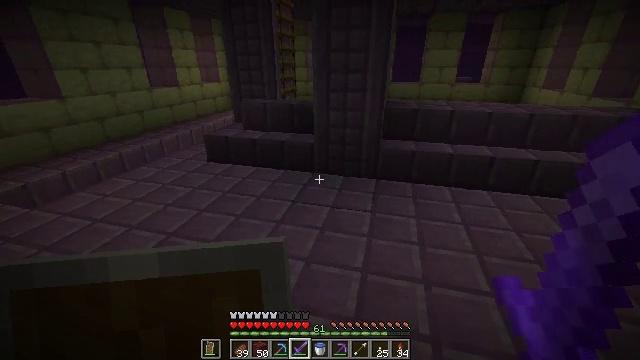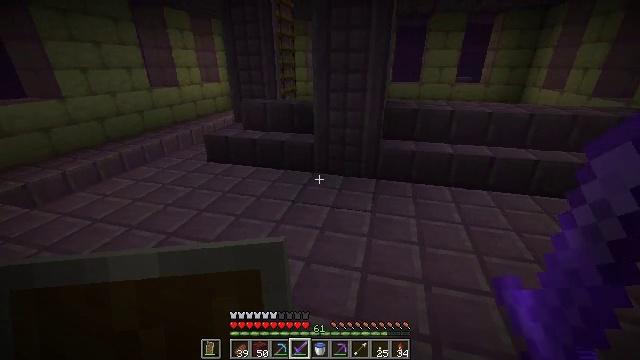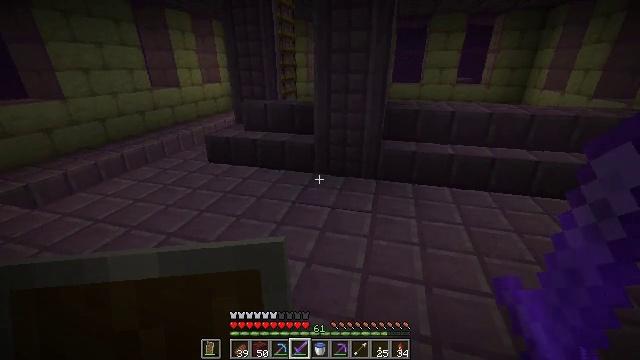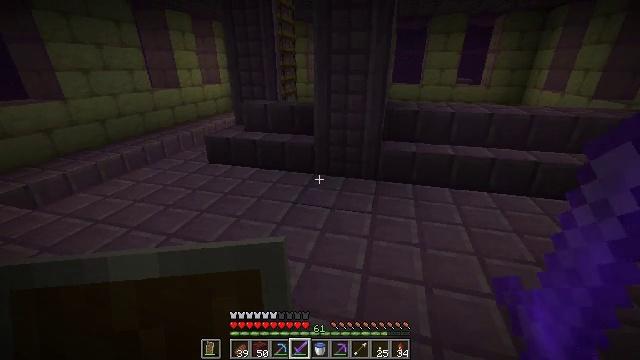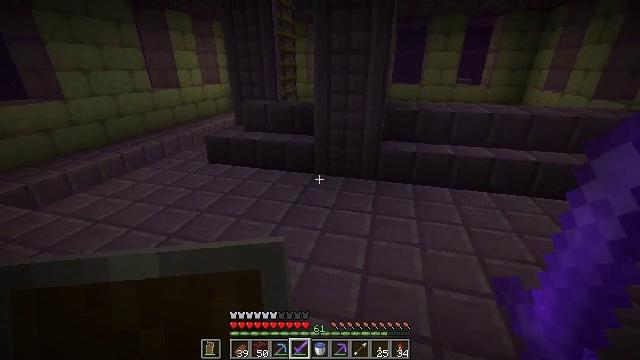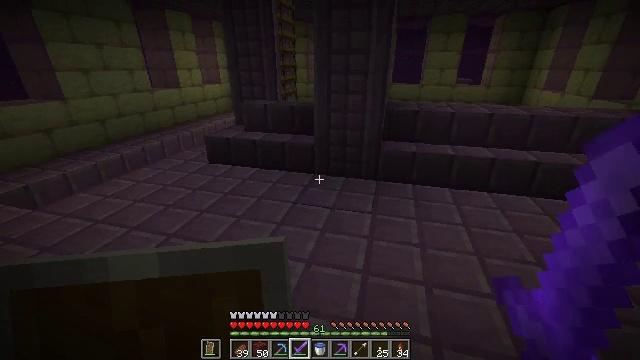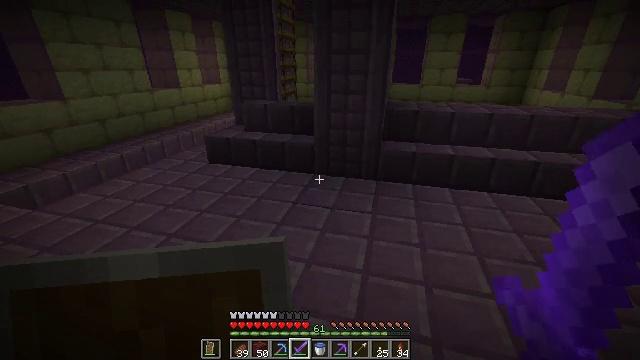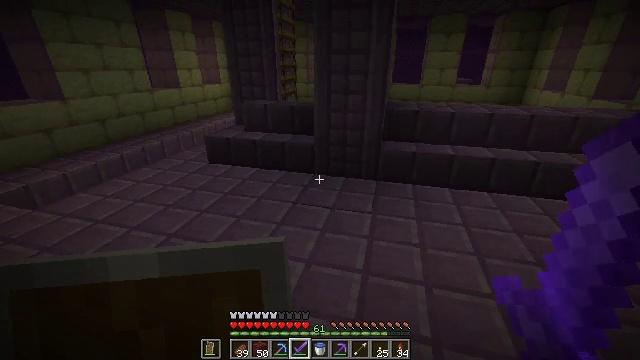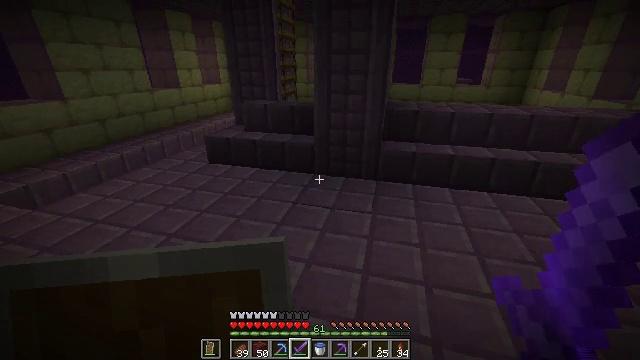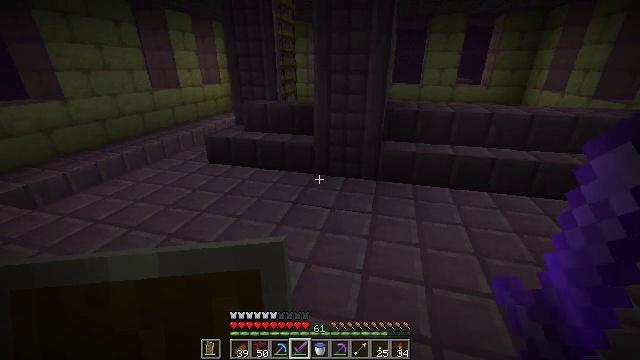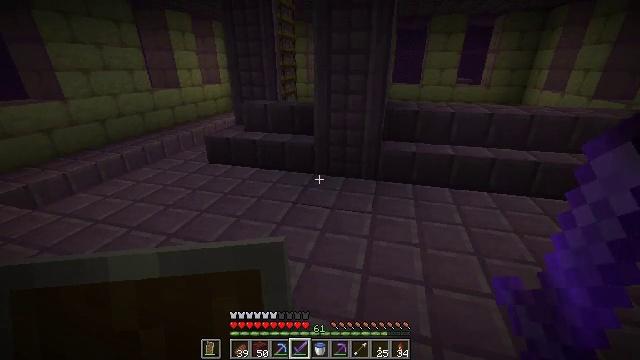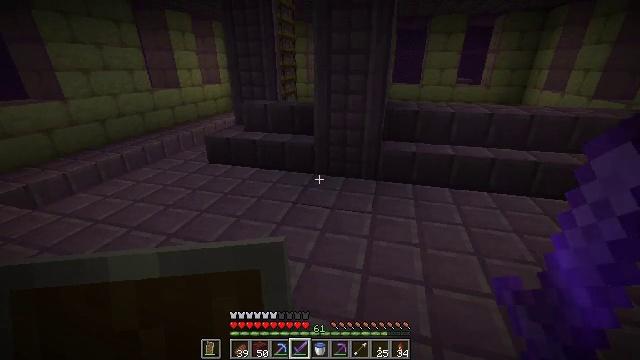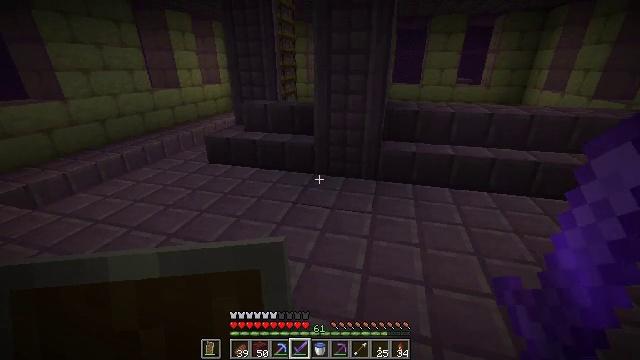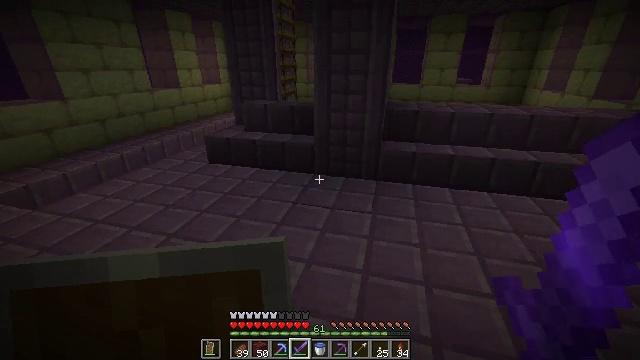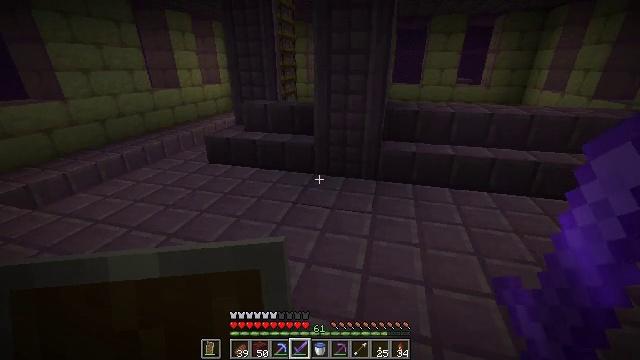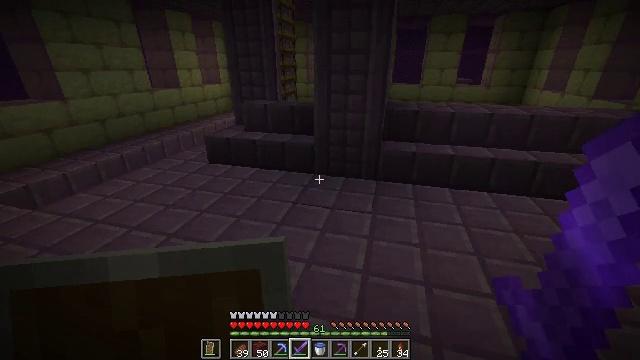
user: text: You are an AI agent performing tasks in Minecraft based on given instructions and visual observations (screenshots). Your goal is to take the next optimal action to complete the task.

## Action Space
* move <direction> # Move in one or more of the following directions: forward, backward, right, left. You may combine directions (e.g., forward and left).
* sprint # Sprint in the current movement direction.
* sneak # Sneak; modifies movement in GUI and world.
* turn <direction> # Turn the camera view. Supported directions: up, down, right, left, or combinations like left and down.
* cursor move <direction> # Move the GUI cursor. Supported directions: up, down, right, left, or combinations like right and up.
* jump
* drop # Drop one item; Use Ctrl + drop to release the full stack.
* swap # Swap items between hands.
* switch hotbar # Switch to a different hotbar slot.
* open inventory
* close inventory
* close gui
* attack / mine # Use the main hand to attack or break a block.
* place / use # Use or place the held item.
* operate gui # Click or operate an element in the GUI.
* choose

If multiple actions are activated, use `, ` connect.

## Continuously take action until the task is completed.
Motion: motion action
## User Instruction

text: Obtain a purpur slab from the End.
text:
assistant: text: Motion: no_op
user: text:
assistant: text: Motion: no_op
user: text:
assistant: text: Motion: no_op
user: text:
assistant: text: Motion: no_op
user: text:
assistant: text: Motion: no_op
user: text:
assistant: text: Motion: no_op
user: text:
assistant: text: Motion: no_op
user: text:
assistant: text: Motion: no_op
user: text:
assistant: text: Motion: no_op
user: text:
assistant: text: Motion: no_op
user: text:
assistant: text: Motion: no_op
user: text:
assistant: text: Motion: no_op
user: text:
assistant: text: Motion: no_op
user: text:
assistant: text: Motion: no_op
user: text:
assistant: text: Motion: no_op
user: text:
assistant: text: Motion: no_op
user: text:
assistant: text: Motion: no_op
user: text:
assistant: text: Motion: no_op
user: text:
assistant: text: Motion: no_op
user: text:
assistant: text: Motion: no_op
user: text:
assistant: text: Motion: no_op
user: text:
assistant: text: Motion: no_op
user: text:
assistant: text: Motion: no_op
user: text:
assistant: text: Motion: move forward
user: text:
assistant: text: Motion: move forward and move right
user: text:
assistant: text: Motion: move forward and move right
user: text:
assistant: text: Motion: move forward and move right
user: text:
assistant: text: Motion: move forward and move right
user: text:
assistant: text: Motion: move forward and move right
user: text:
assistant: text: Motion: move forward and move right